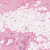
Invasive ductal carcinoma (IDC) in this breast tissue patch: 0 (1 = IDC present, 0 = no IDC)